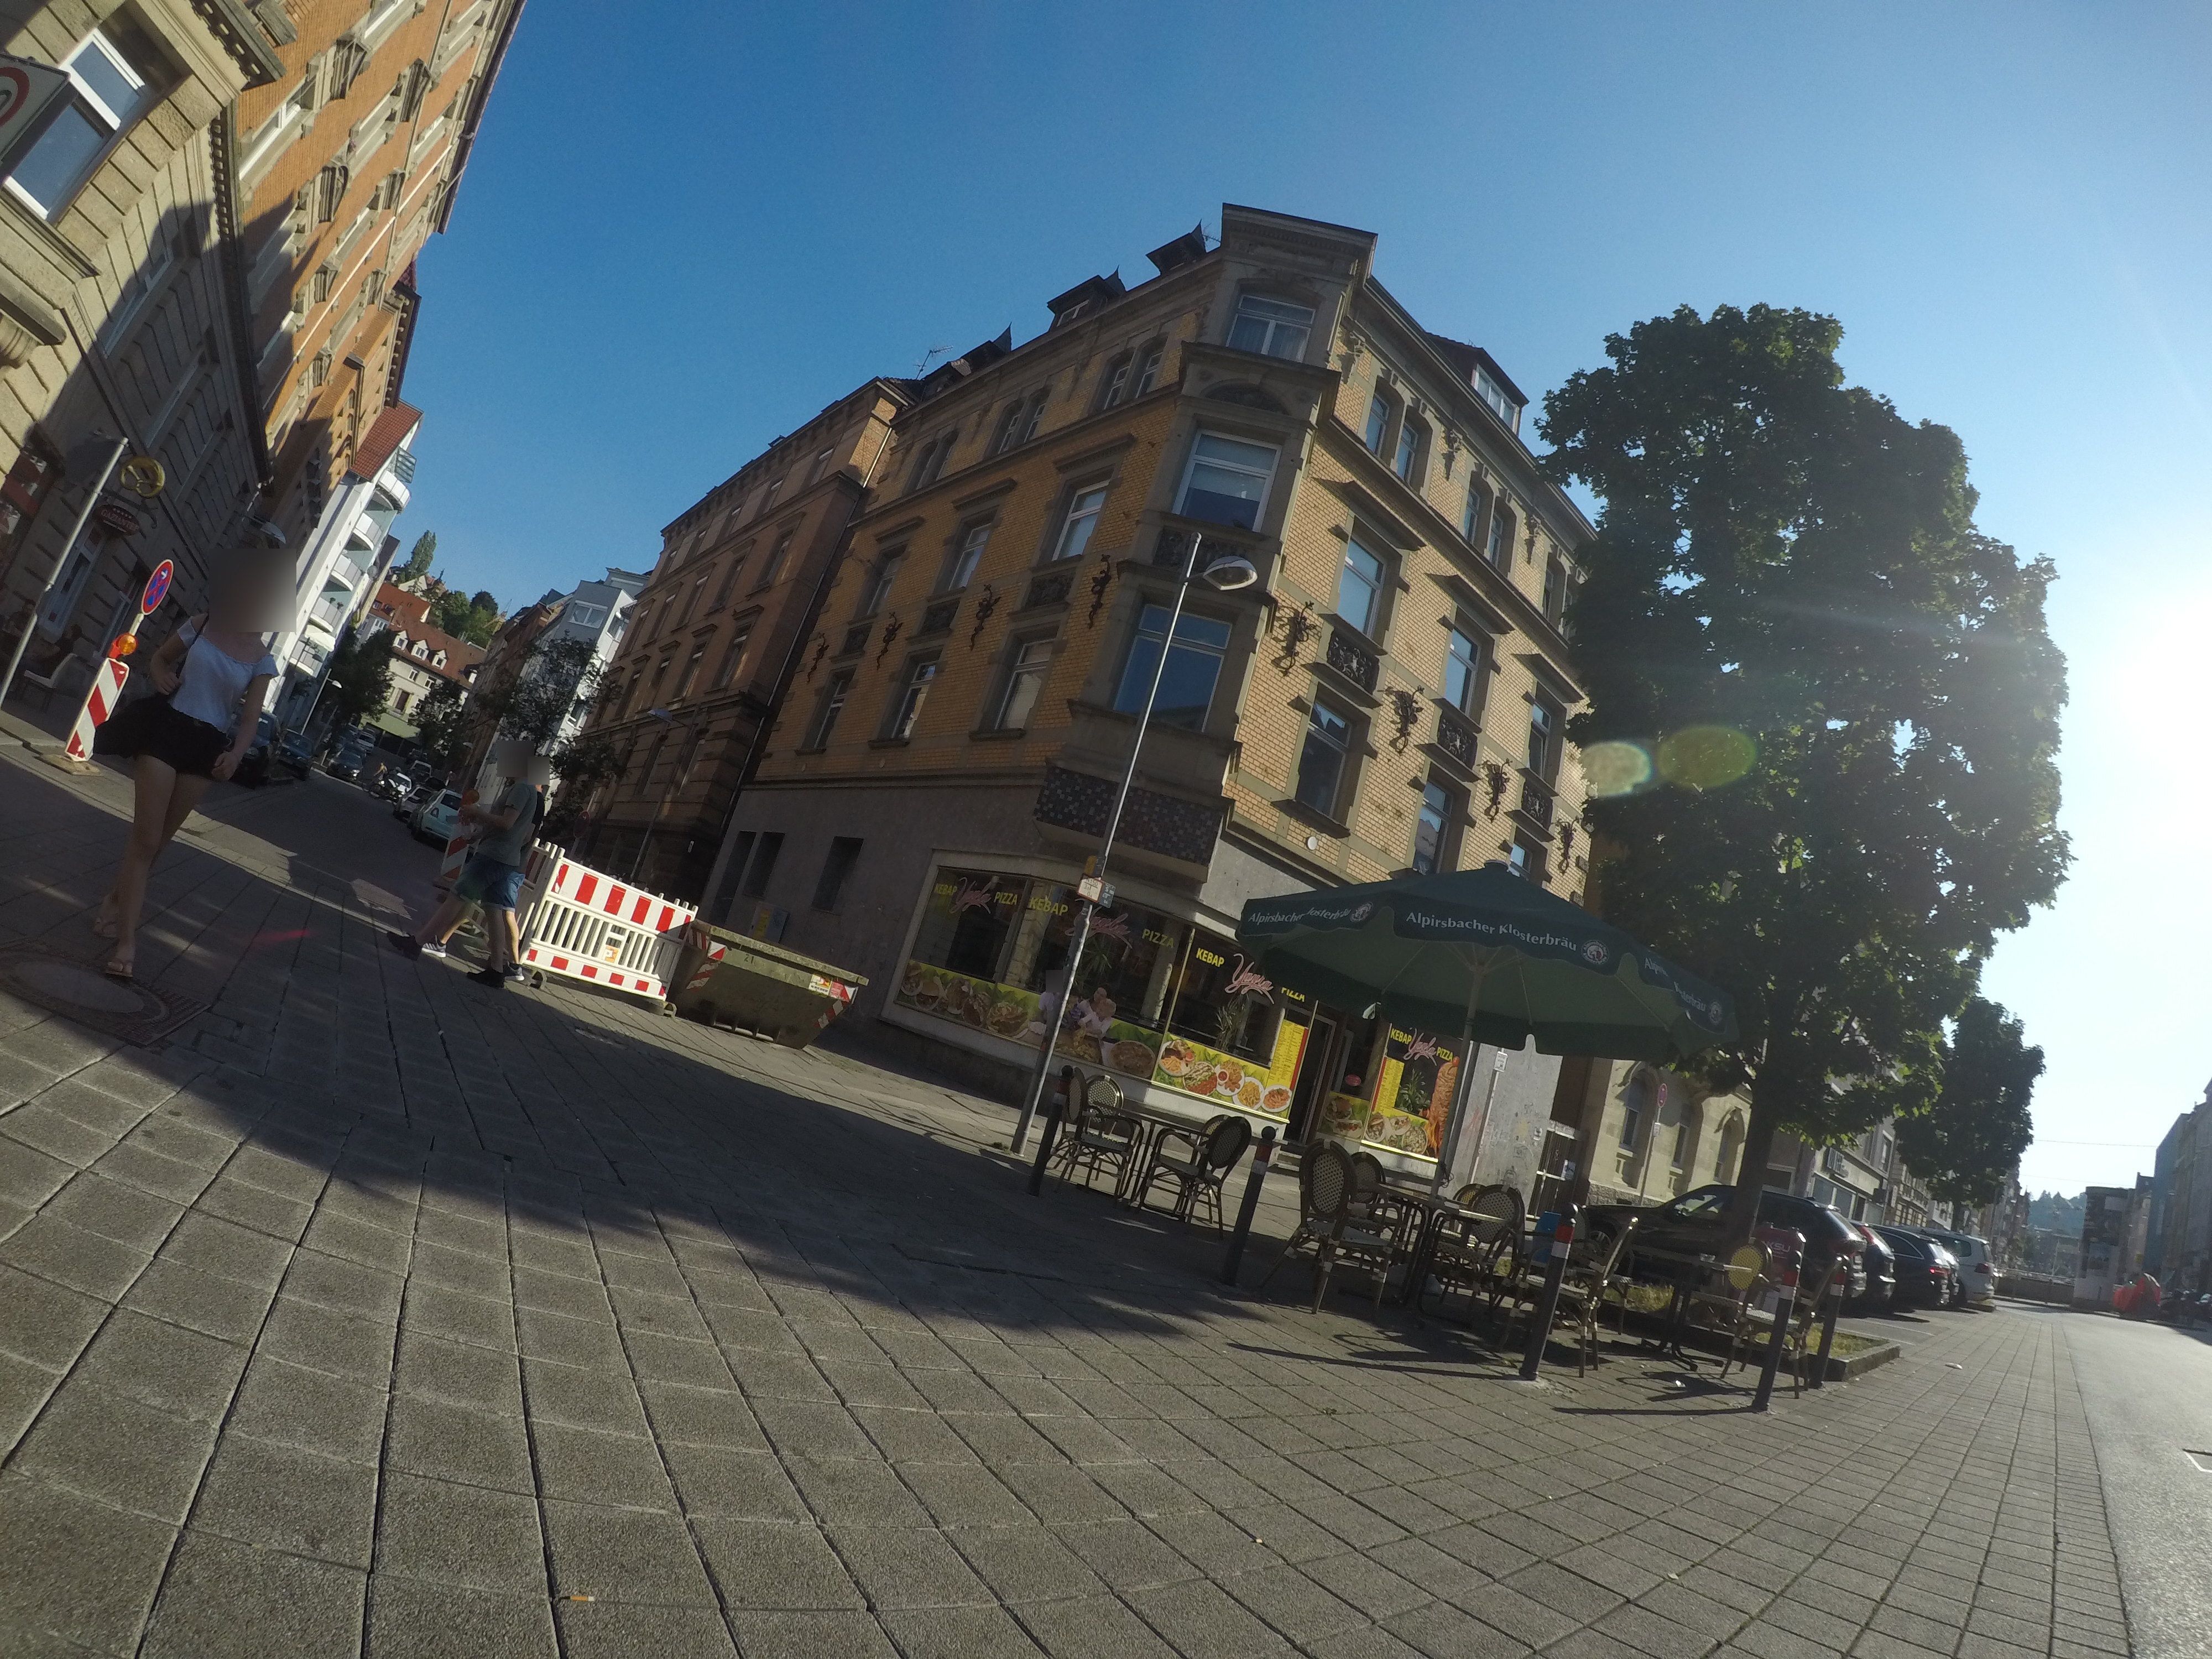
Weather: clear
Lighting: day
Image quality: good
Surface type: walking surface
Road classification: footway, living_street, steps
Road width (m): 8
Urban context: urban centre
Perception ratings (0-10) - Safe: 3.18, Lively: 9.52, Beautiful: 5.21, Boring: 2.39, Depressing: 5.9, Wealthy: 8.87